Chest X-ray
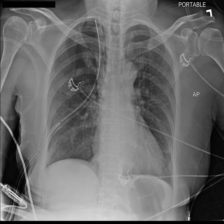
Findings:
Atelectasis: negative
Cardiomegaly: negative
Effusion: negative
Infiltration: negative
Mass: negative
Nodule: negative
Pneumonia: negative
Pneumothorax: negative
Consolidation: negative
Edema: negative
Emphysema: negative
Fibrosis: negative
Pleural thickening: negative
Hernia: negative